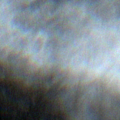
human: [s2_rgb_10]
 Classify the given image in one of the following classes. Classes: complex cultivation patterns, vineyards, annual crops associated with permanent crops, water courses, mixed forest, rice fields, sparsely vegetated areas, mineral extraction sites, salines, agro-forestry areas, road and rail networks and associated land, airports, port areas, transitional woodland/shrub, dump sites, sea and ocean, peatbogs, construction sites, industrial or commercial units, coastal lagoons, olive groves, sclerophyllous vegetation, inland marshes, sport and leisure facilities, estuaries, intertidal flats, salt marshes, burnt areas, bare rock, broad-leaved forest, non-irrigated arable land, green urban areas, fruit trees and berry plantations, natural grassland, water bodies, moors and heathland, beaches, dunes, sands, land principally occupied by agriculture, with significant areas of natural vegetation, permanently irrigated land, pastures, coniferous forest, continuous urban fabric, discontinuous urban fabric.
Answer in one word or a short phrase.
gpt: water bodies